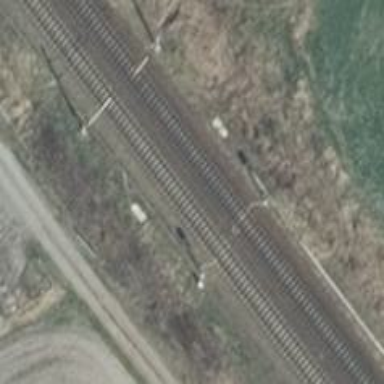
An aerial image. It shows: Light railway signal with light crossing form.